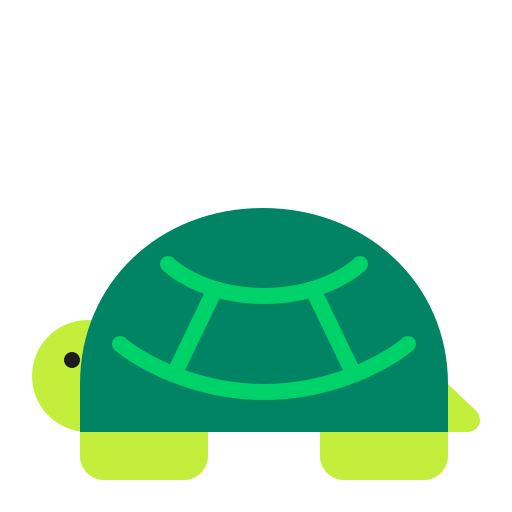
turtle flat